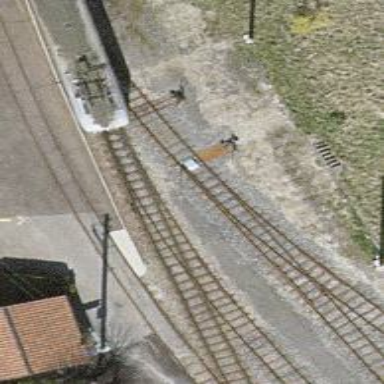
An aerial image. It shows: Abandoned railway yard with one track.